Current action and preconditions to check: trajectory_clear

Your task: For each precondition in the list above, predict whether it will hold at this action.

Consider the current scene as observed from the mobile robot's camera, and analyze the predicted future states of all dynamic agents (e.g., people, animals, vehicles, or any moving entities) within the NEXT SECOND.

IMPORTANT: Only answer "very likely" if you are absolutely certain—based on strong, clear evidence—that a dynamic agent will violate the precondition in the predicted future state. Do NOT answer "very likely" for unlikely, ambiguous, or low-probability risks.

Ask yourself for each precondition: Is there a high probability, with clear and convincing evidence, that the predicted future states of any dynamic agent will interfere with the predicted future state of the currently executing action within the NEXT SECOND, causing that precondition to fail?

Assess the risk level based on these predictions. Use "likely" or "very likely" if motions create a clear risk of interference.

Use "neutral" or "improbable" if agents are nearby but their predicted paths are clearly diverging or non-conflicting.

Failure Risk Categories: "very improbable", "improbable", "neutral", "likely", "very likely"

Answer Format: Output ONLY the probability_of_failure value from these categories: "very improbable", "improbable", "neutral", "likely", "very likely"

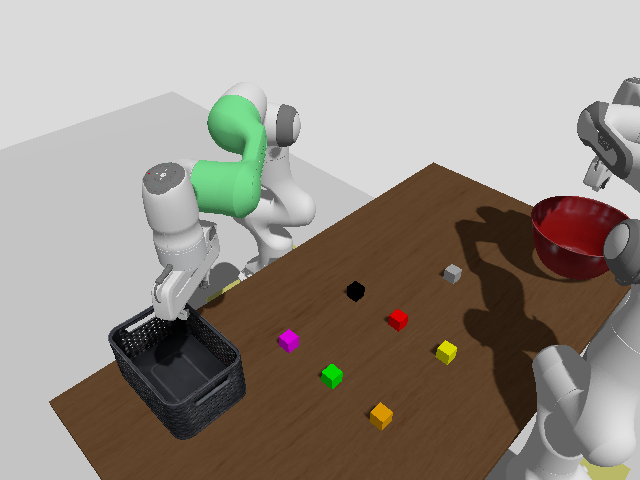

Answer: very improbable